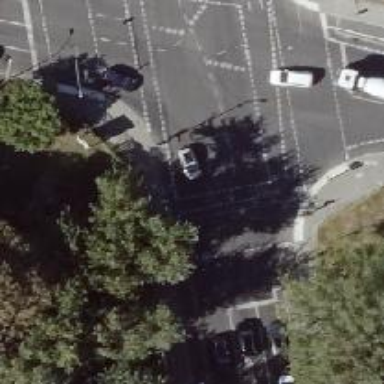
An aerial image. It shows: Crossing with traffic signals.